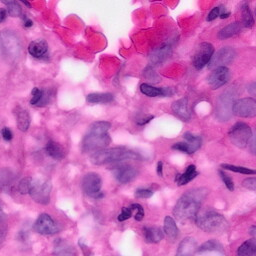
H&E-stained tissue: Pancreatic